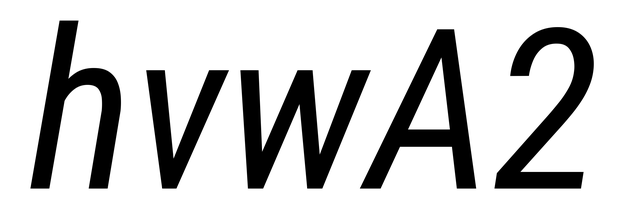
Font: Roboto-Italic_Condensed_Italic